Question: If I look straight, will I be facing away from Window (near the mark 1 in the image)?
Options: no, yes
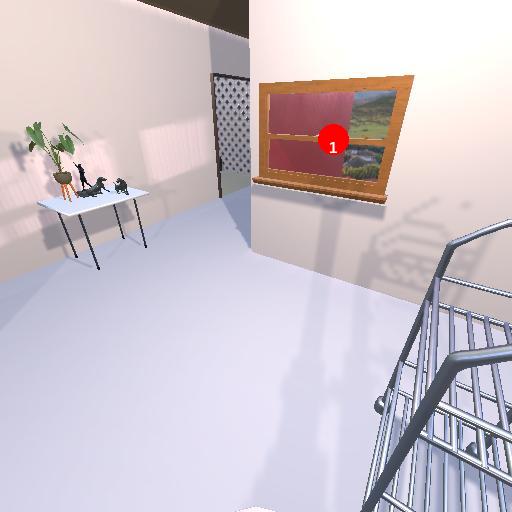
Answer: no